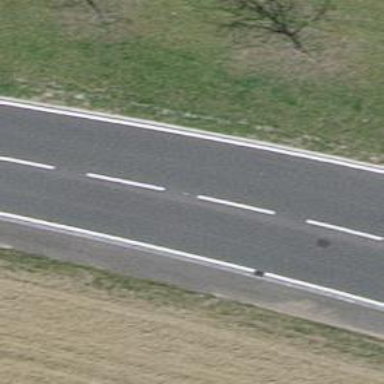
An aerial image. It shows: Tertiary road.